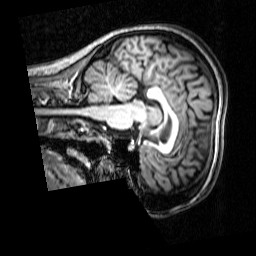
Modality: T1w
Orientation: sagittal